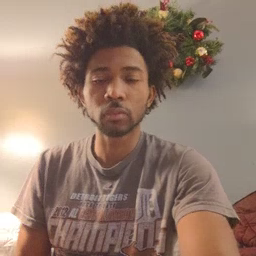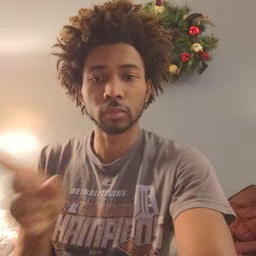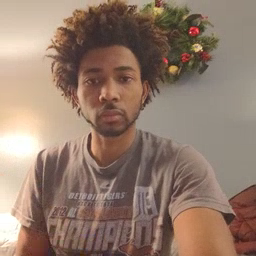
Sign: hesheit